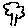
Label: tree